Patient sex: M
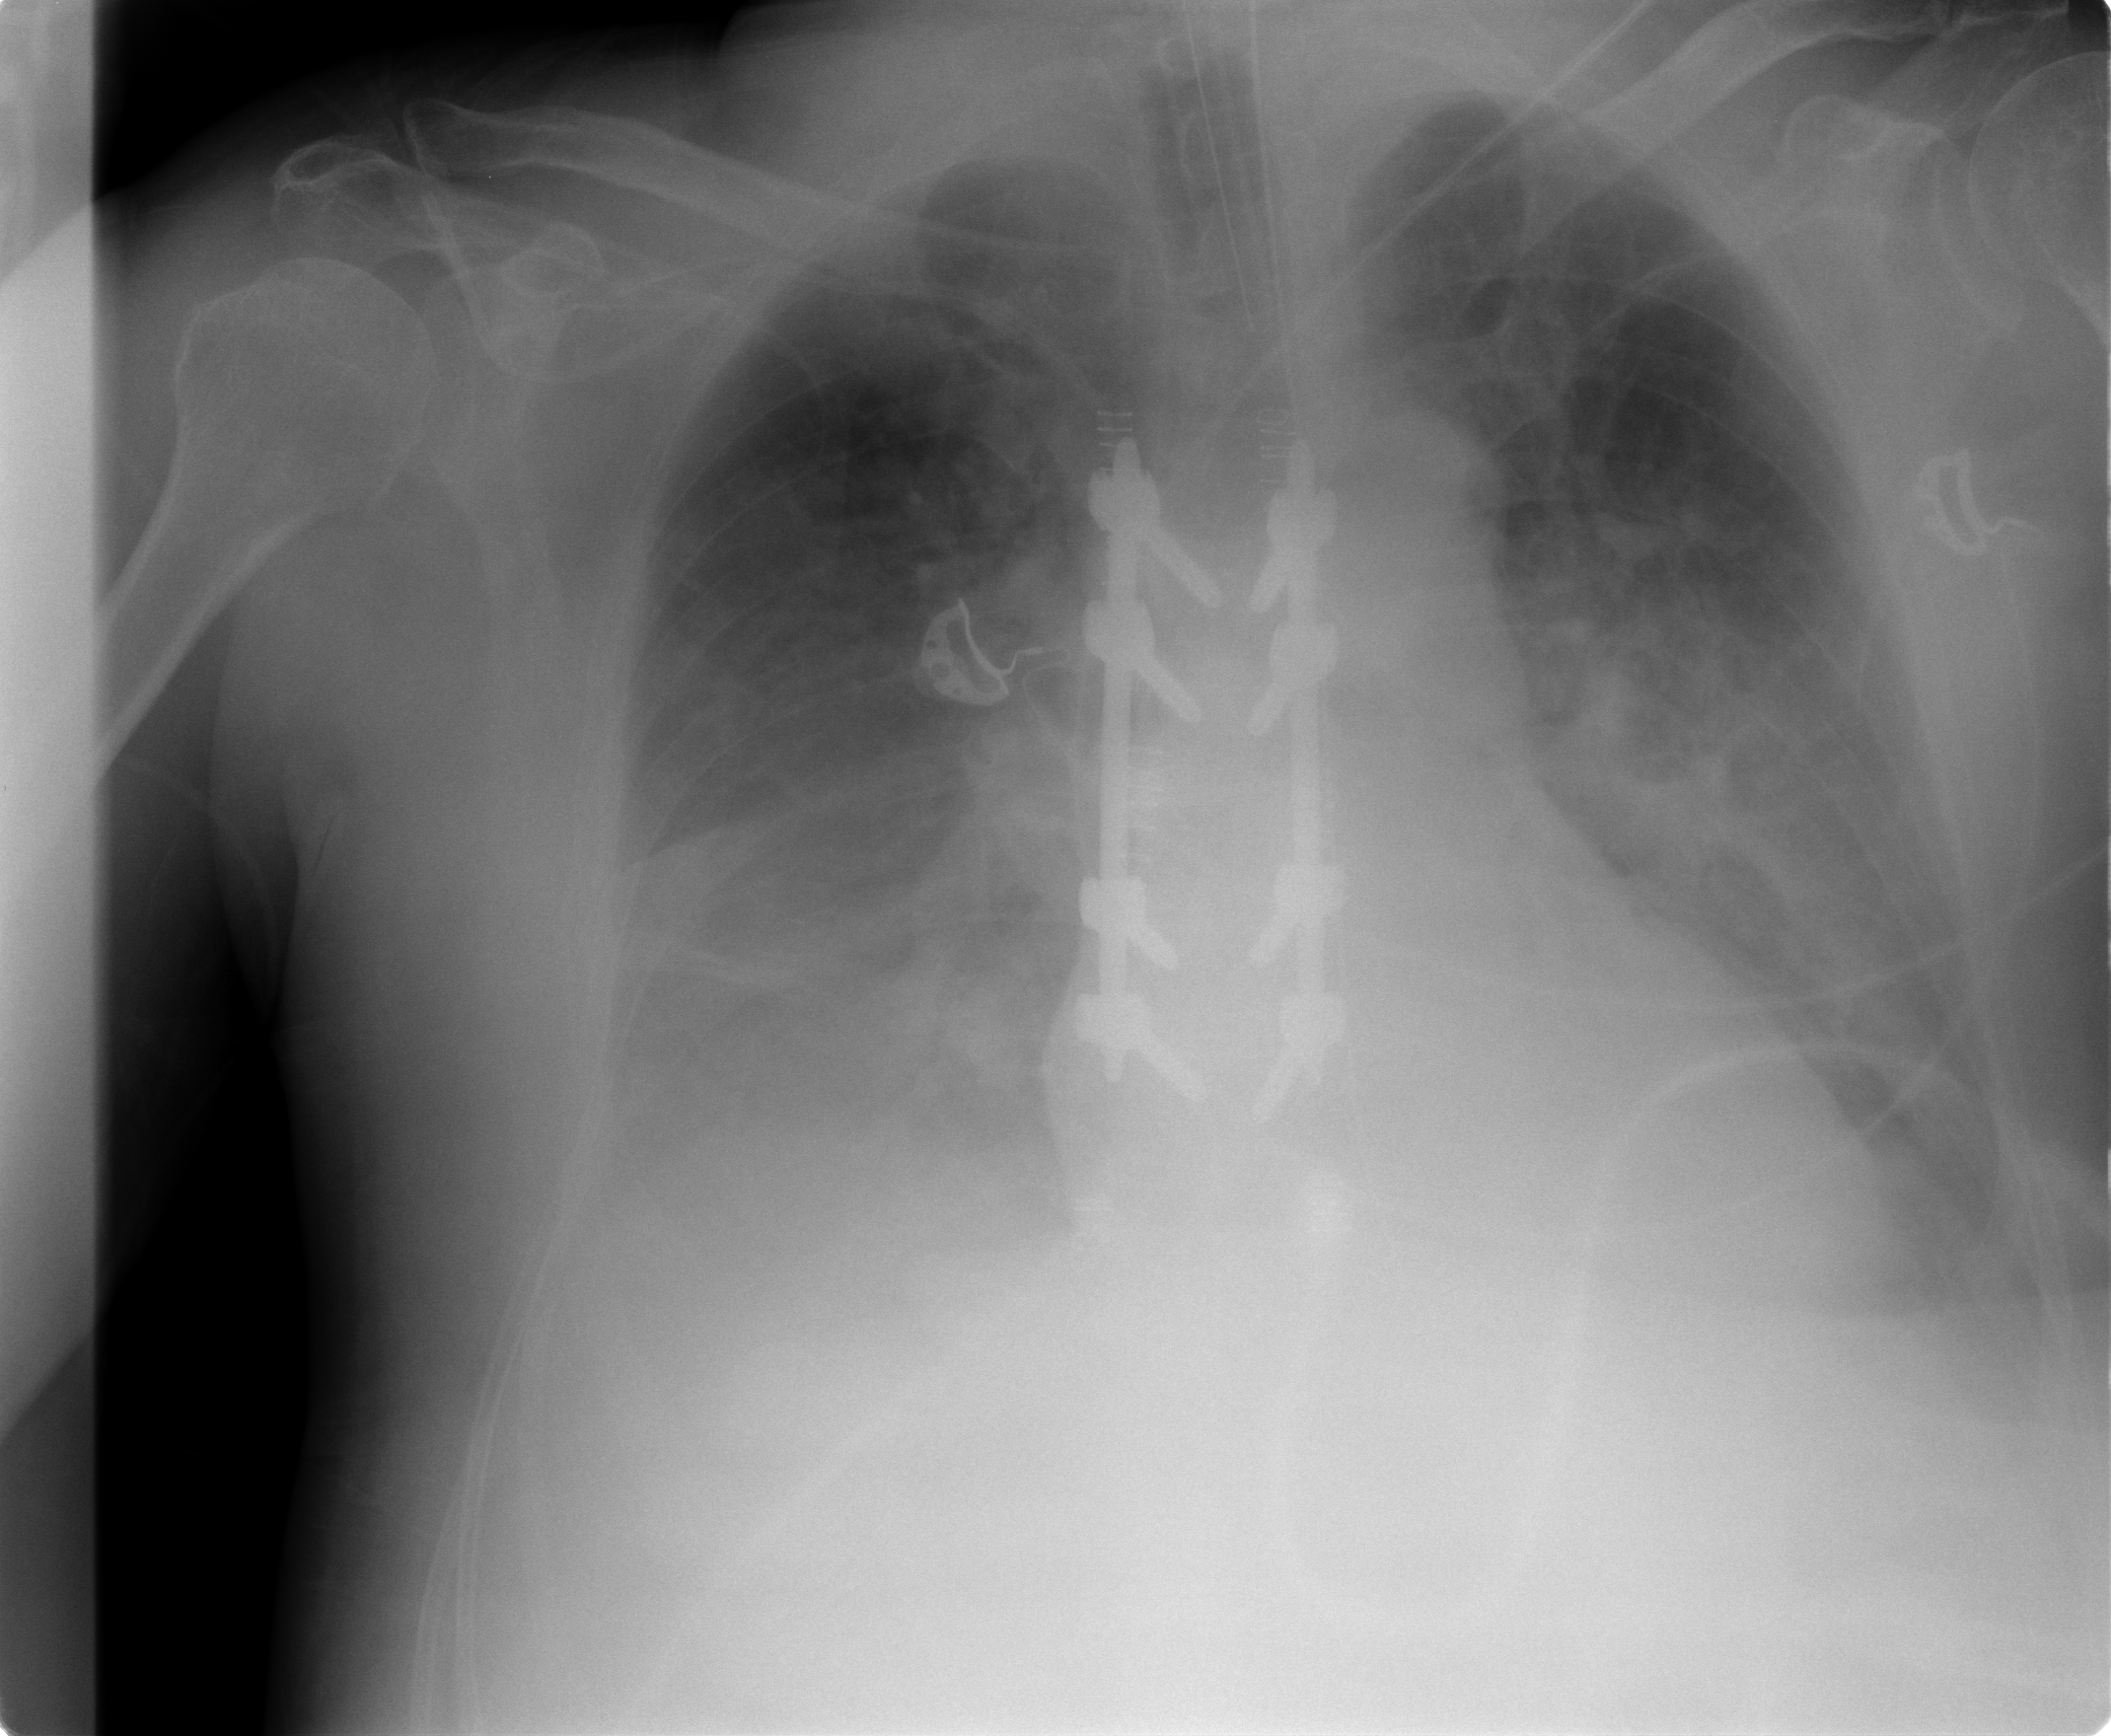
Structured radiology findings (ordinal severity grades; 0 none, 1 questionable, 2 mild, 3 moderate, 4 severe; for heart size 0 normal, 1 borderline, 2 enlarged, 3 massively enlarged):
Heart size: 0
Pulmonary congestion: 1
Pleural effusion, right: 3
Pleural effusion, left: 2
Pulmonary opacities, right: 2
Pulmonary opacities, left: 3
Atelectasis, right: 3
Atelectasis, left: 3